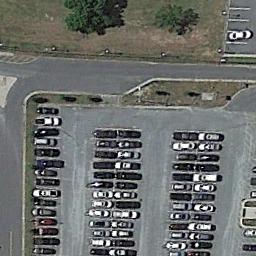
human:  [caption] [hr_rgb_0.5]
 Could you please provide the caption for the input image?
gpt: The parking lot with some parked cars is surrounded by roads .

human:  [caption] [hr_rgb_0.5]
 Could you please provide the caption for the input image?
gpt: The parking lot is full of cars next to the grass .

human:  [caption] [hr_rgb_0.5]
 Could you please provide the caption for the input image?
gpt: There are many different colored cars in the parking lot .

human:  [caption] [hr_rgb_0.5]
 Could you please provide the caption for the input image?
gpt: There is an ivory building by the parking lot .

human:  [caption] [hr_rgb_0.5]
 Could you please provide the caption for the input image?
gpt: There are many cars on the parking lot beside a brown lawn .